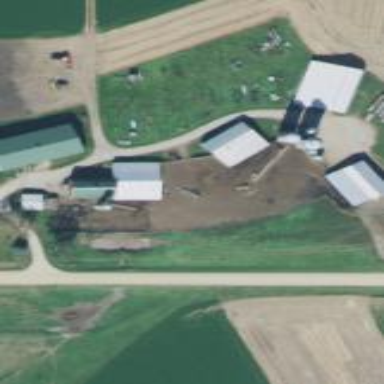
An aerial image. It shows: Farmyard area.